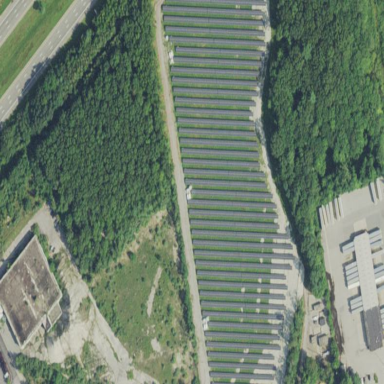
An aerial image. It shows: Solar photovoltaic power plant surrounded by fence.